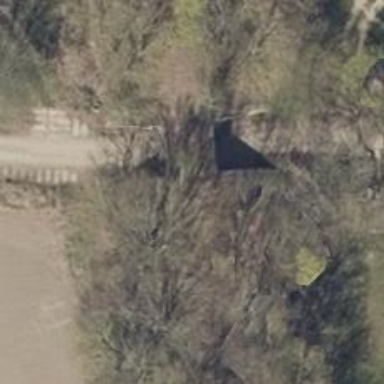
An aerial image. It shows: Abandoned railway bridge with beam structure.